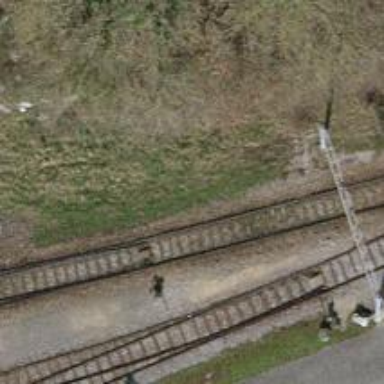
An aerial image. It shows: Railway switch.